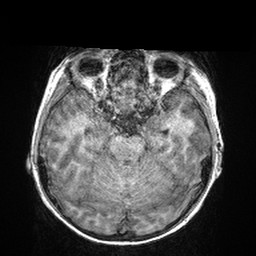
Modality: T1w
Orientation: coronal
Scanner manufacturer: siemens
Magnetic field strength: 3 T
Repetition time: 2.3 s
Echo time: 0.00298 s